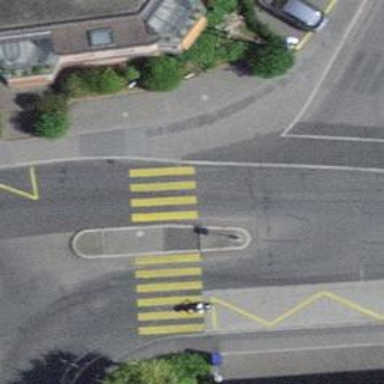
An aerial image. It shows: Footway located on traffic island.